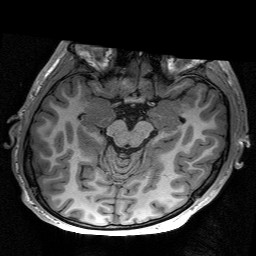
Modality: T1w
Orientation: coronal